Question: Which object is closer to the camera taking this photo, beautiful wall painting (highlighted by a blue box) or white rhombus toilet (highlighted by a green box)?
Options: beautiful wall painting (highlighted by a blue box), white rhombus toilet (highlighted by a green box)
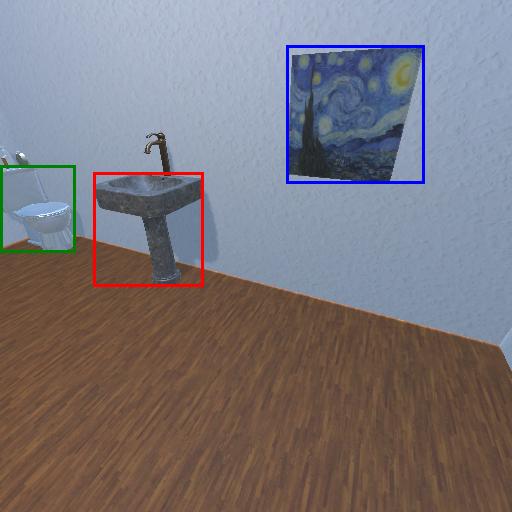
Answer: beautiful wall painting (highlighted by a blue box)